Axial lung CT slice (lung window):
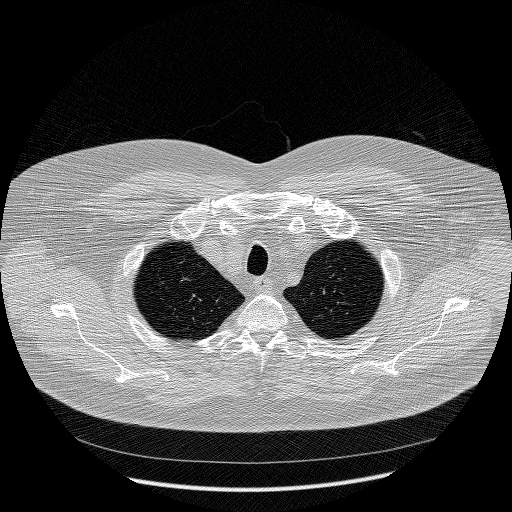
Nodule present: no